Question: Hi I am looking for a component wherein an option can be selected out of many options given. The component allows the user to select only one option, the moment any option is selected the previously selected one gets unselected. When I look in the xcode I couldn't find any component similar to it. I have attached the image of the component here which am looking for. Can anyone point me to this component (refer image attached) in xcode.
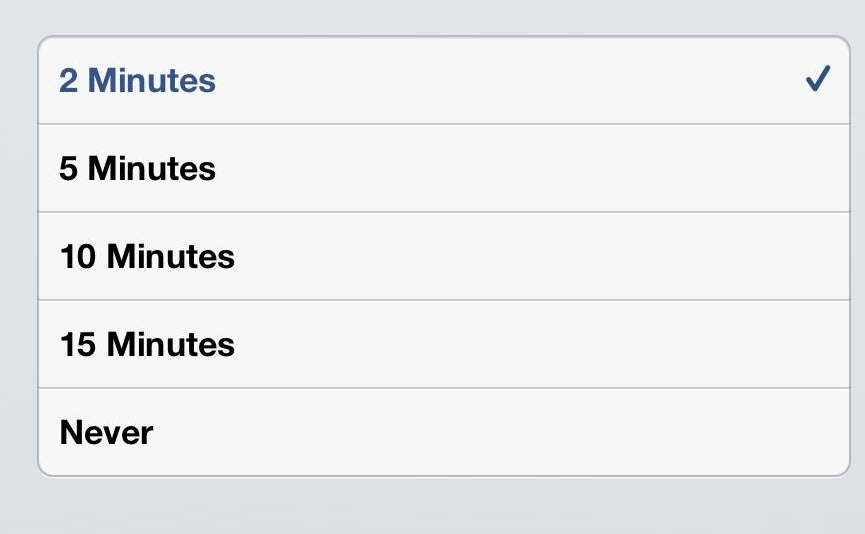
Answer: This is a grouped 'UITableView'. You need to implement the logic to maintain the selection yourself in the table view delegate.